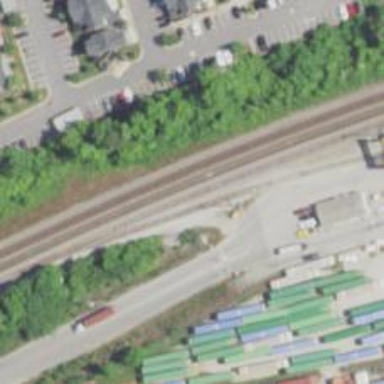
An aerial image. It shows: Railway siding for service.